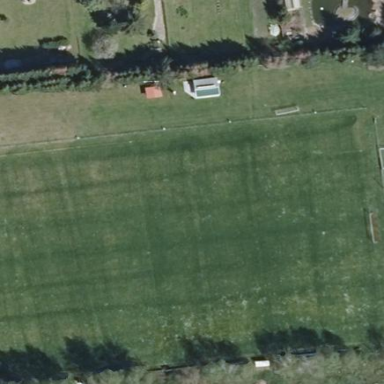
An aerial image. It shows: Soccer pitch designated for leisure and sports activities.